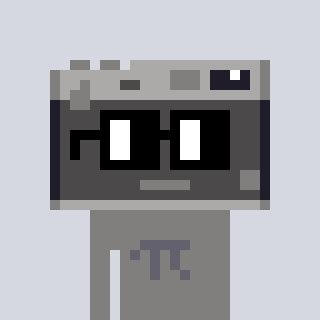
a pixel art character with square black glasses, a camera-shaped head and a bluegrey-colored body on a cool background